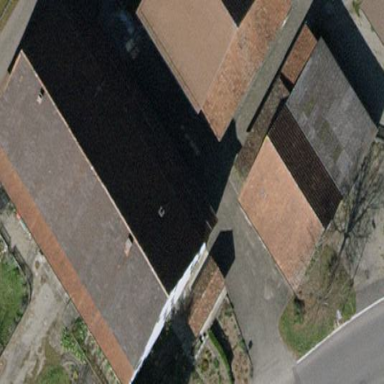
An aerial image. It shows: Barn.